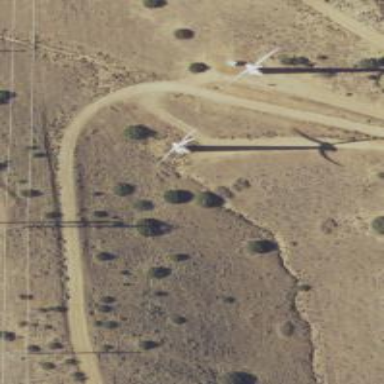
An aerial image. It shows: Wind power generator employing wind turbines.